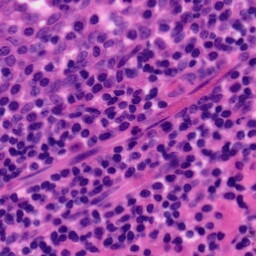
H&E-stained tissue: Tonsil